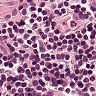
Metastatic tissue present: no